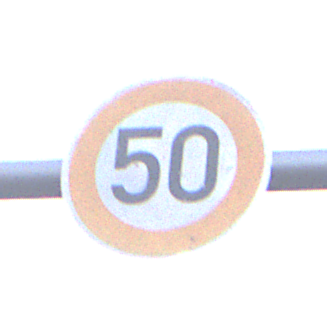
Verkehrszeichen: Geschwindigkeit50
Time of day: SunriseSunset
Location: Outdoor (Suburban)
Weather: Clear
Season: NotSpecified
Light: Natural